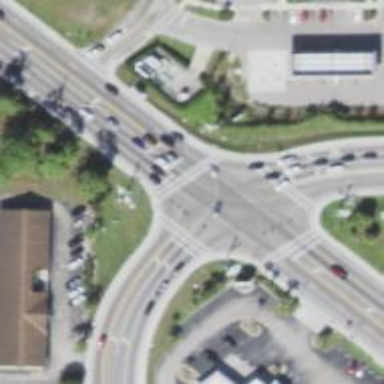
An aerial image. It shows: Uncontrolled road crossing.